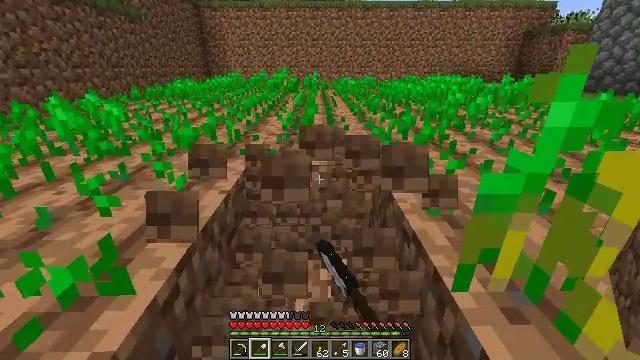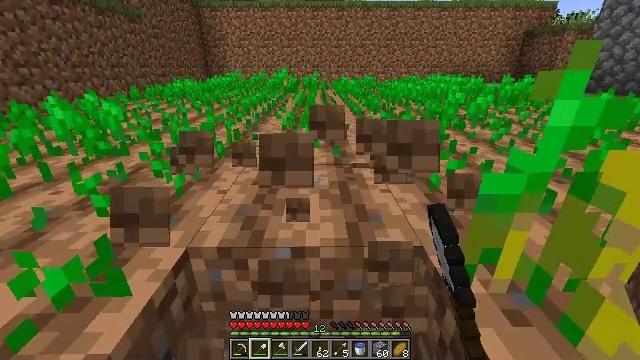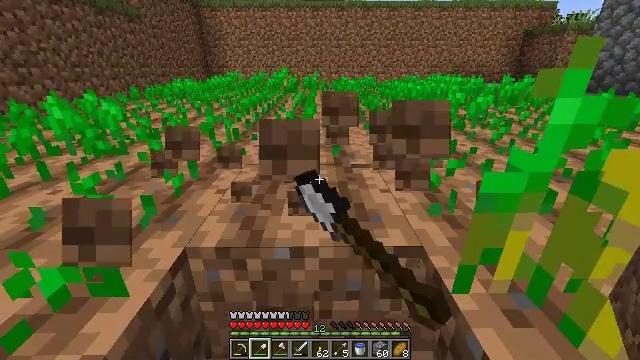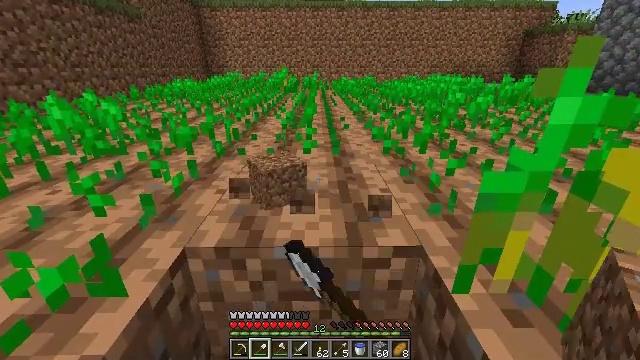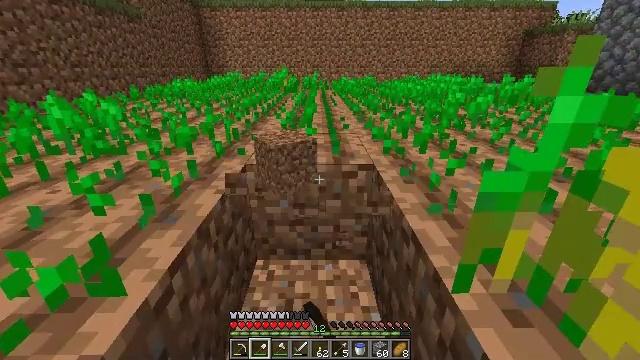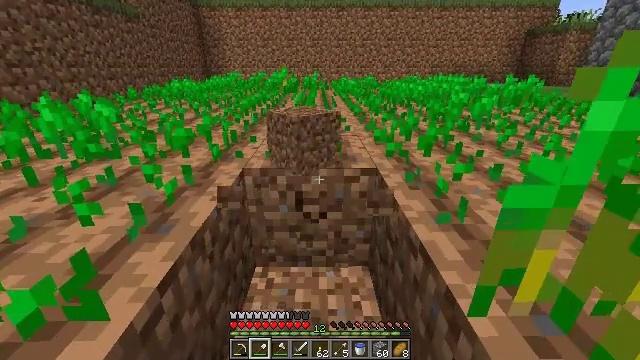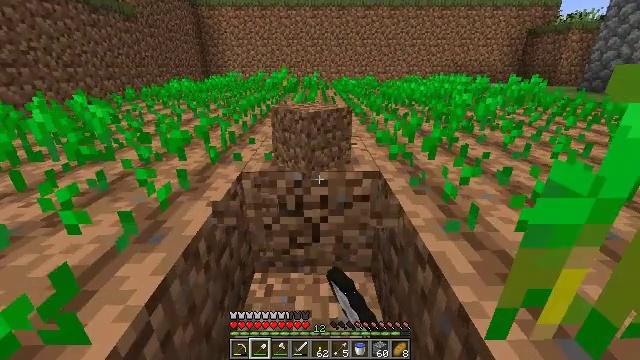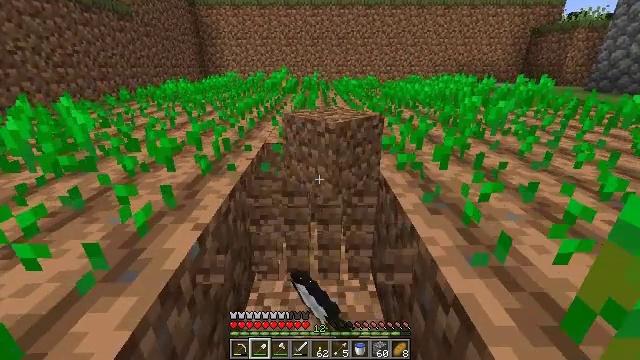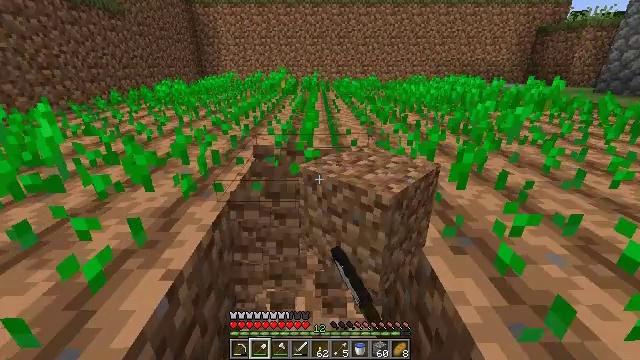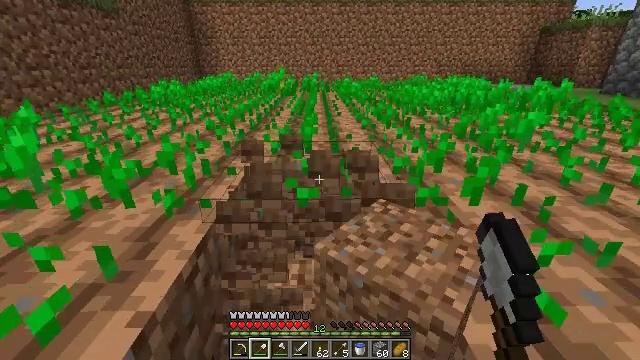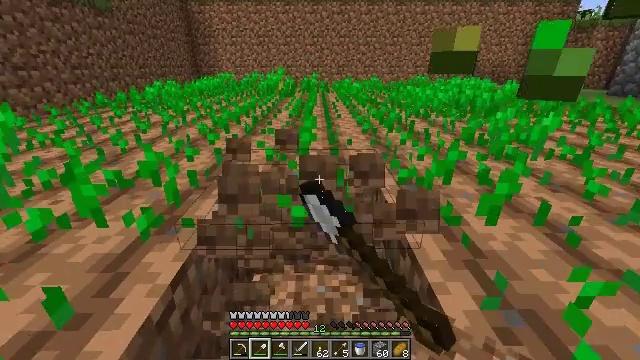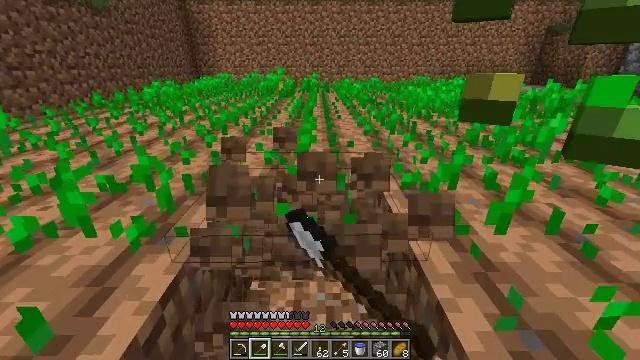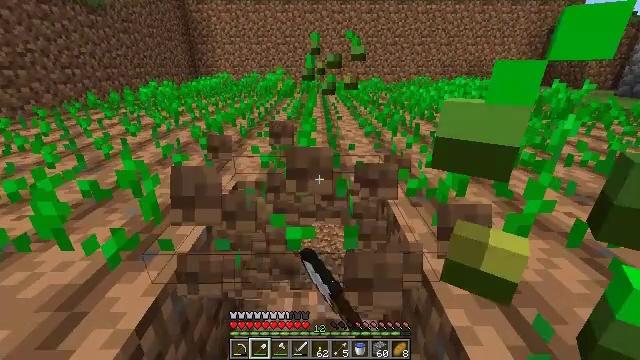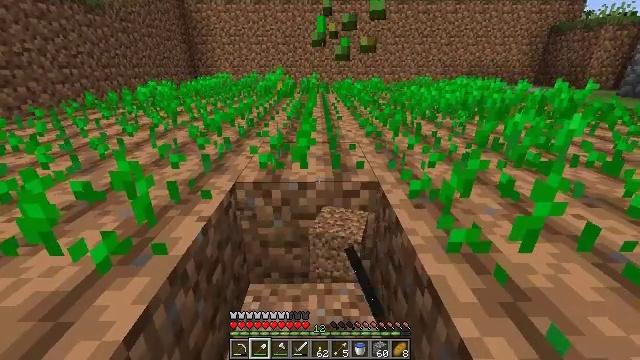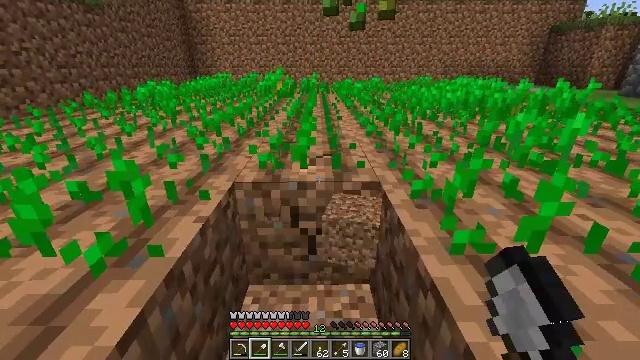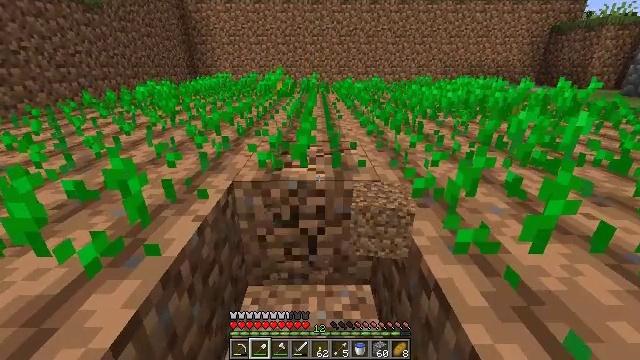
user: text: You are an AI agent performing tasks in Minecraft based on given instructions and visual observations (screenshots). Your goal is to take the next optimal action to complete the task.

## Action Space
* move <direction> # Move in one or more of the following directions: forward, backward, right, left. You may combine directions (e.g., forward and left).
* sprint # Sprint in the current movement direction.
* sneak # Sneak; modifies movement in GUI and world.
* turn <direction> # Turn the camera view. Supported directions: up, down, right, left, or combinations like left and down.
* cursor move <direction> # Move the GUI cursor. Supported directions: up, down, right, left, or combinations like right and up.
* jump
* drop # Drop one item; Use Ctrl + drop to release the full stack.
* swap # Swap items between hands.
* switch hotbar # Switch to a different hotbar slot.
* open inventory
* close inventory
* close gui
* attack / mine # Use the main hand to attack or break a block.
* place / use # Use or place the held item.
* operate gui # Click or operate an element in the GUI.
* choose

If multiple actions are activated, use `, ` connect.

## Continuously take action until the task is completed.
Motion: motion action
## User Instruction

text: Harvest farmland back to plain soil.
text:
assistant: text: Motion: attack / mine
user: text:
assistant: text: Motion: attack / mine
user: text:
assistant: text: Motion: attack / mine
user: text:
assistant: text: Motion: attack / mine
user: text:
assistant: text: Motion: move forward, attack / mine
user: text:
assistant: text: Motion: move forward, attack / mine
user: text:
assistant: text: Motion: move forward, attack / mine
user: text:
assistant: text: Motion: move forward, attack / mine
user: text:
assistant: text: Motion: move forward, attack / mine
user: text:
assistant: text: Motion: move forward, attack / mine
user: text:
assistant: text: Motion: attack / mine
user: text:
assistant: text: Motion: attack / mine
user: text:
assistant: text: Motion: attack / mine
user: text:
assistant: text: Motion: attack / mine
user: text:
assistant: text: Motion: attack / mine
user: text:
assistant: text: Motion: attack / mine
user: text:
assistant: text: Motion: attack / mine
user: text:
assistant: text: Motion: attack / mine
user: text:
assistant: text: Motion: attack / mine
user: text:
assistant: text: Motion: move forward, attack / mine
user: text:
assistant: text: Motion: move forward, attack / mine
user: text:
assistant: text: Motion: move forward, attack / mine
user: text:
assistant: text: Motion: move forward, attack / mine
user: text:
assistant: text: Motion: move forward, attack / mine
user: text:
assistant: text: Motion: attack / mine
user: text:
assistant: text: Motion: attack / mine
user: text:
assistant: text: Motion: attack / mine
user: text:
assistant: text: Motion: move forward, attack / mine
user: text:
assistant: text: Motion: move forward, attack / mine
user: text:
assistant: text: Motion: move forward, attack / mine